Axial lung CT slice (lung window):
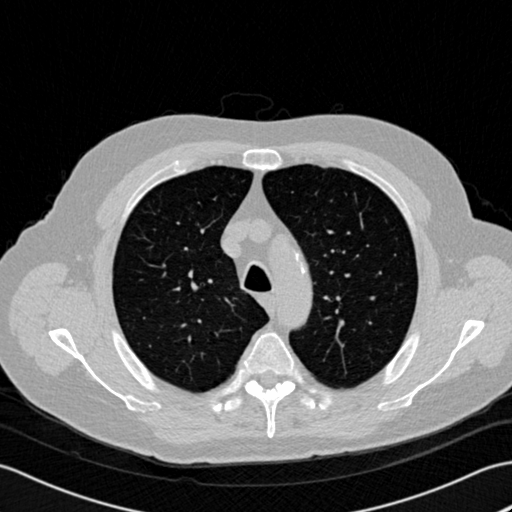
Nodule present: no